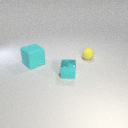
small yellow rubber sphere behind large cyan rubber cube